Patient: sex M, age 71
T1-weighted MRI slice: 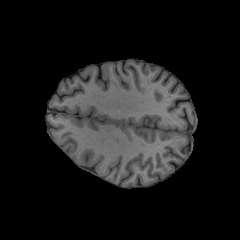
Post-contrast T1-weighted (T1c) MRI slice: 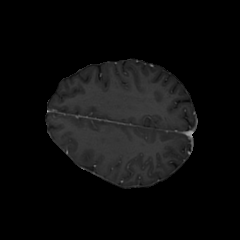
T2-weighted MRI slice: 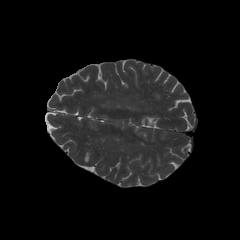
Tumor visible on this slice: no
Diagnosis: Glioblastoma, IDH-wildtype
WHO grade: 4